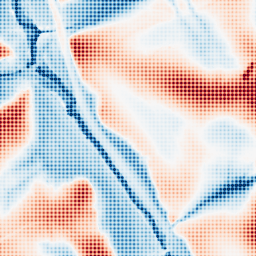
Category: edge_preserving
Decomposition family: guided
Decomposition parameters: radius: 32
eps: 0.001
Upsampling method: sinc_blackman
Upsampling parameters: scale: 8
kernel_size: 8
Upsampling scale: 8